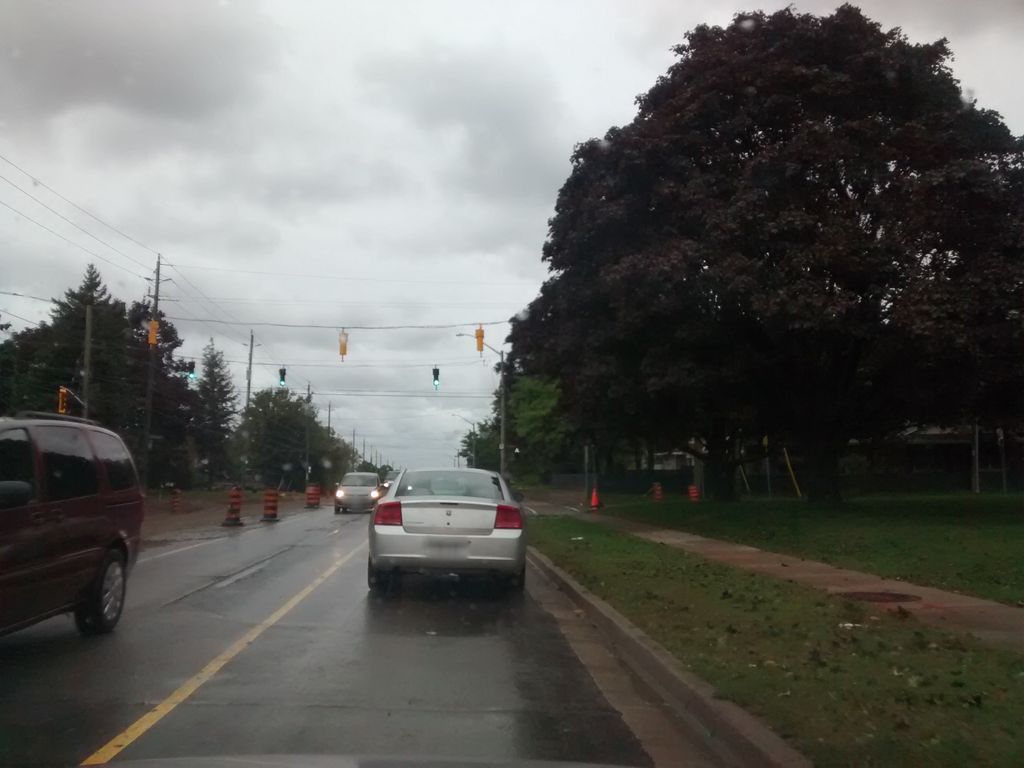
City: hamilton